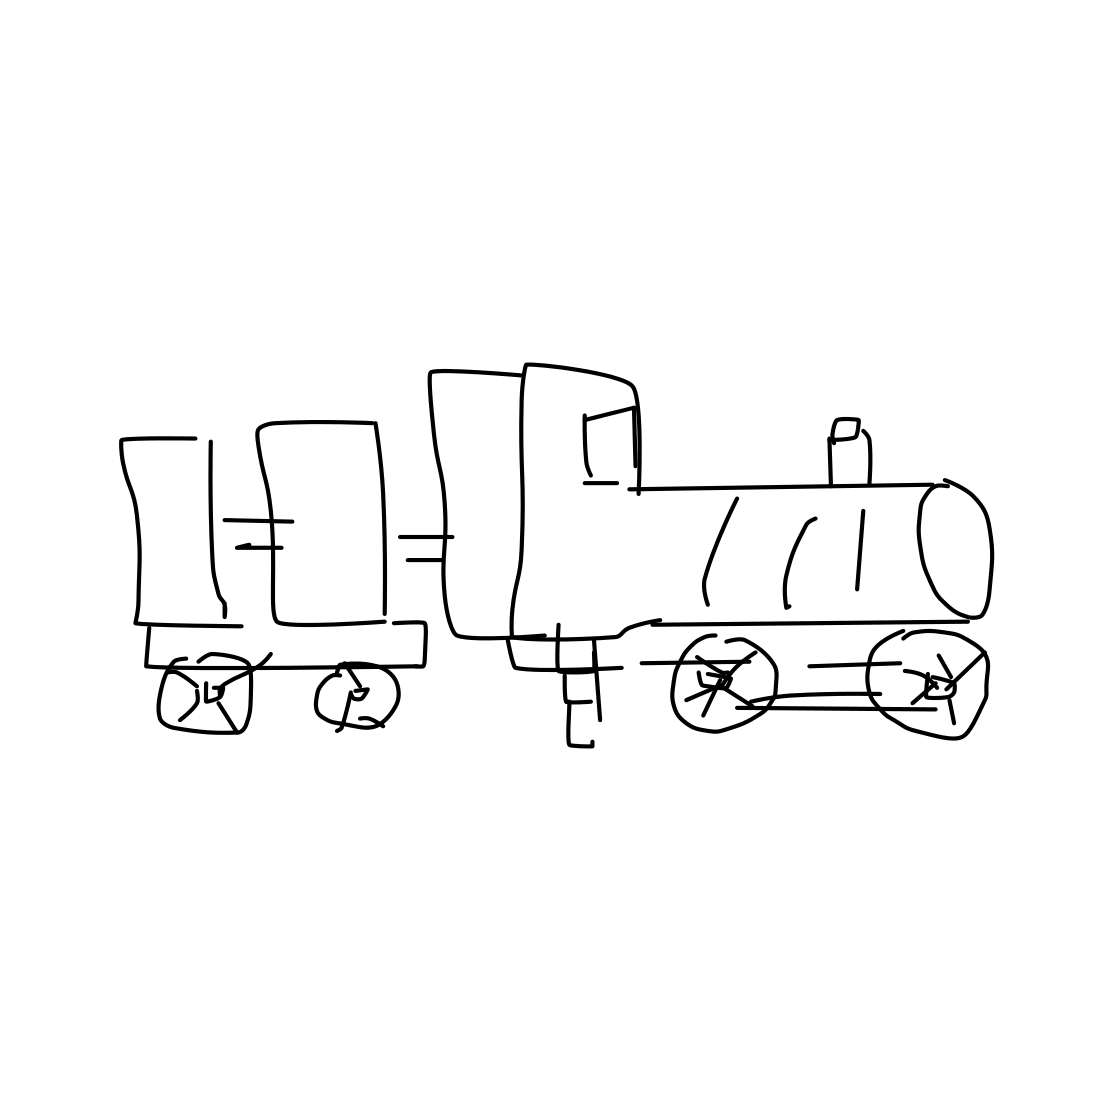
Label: train